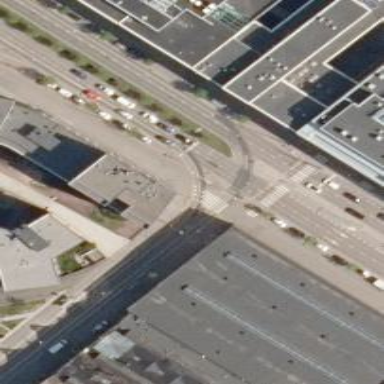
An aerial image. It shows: Primary highway with asphalt surface and embedded tram rails.